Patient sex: M
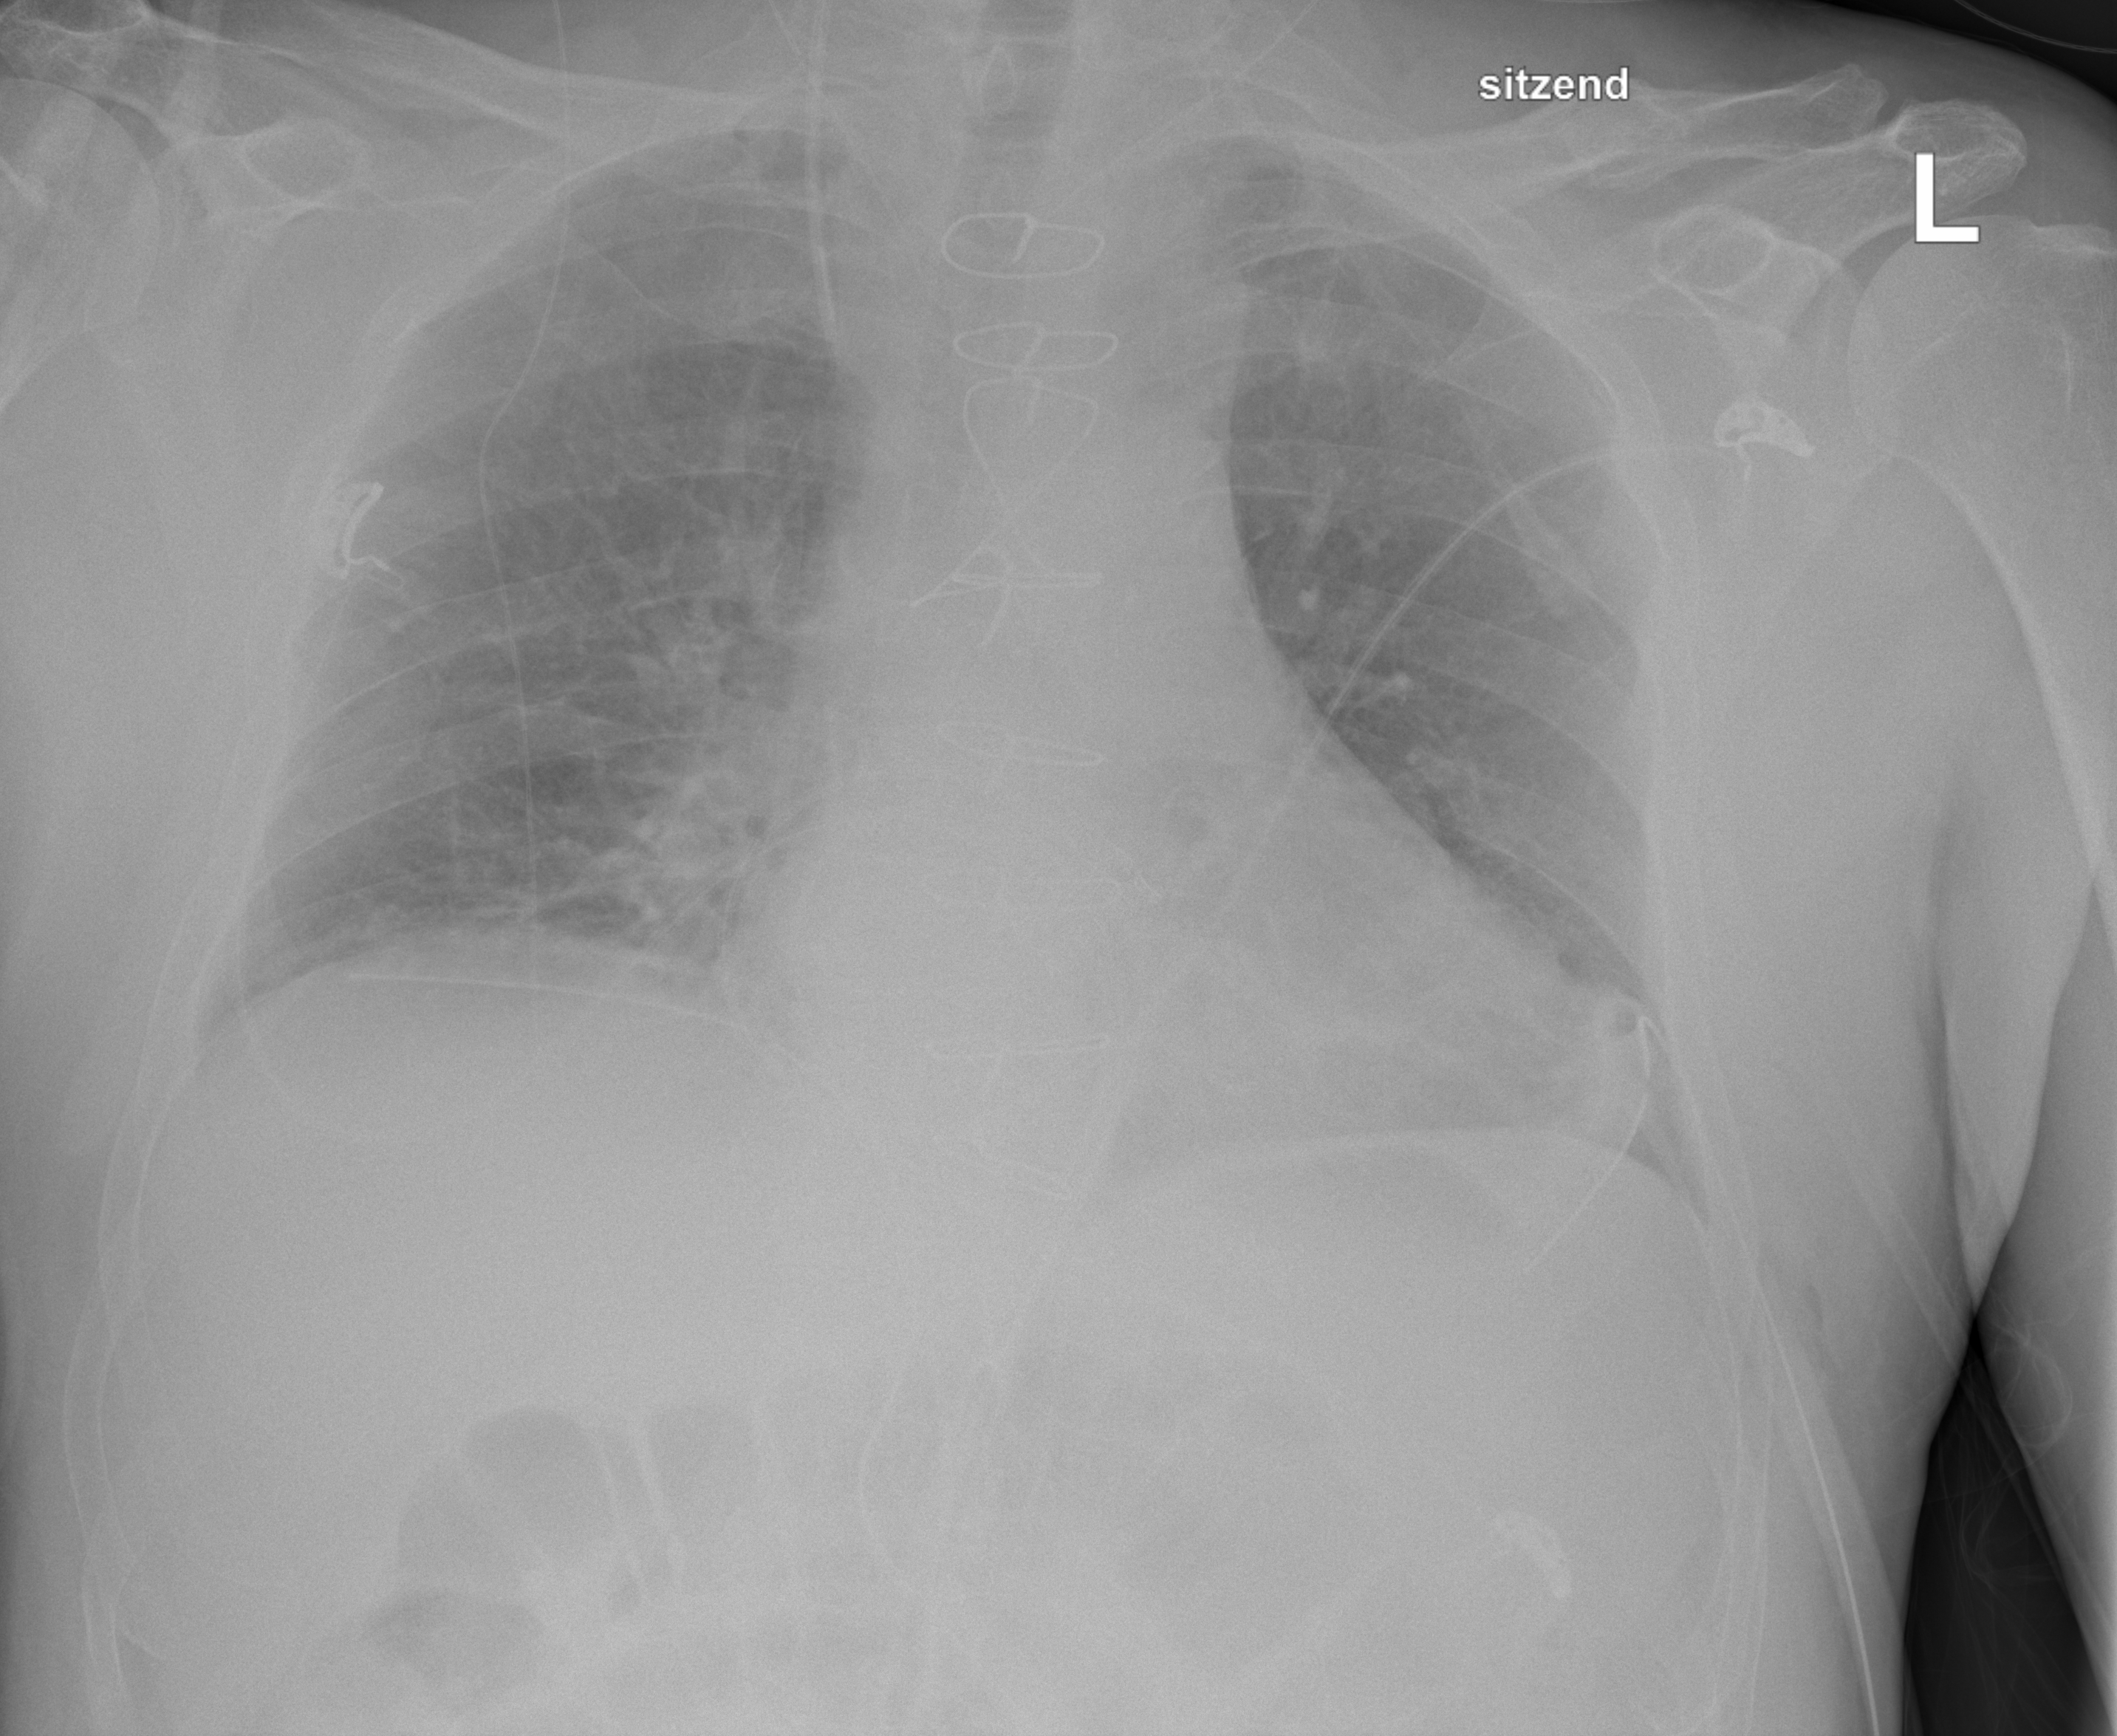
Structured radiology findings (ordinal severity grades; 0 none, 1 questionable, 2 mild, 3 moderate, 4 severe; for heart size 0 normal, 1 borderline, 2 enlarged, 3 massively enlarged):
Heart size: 2
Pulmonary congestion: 2
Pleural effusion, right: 0
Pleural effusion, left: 0
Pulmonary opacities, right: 2
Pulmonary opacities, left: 2
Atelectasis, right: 2
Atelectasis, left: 2